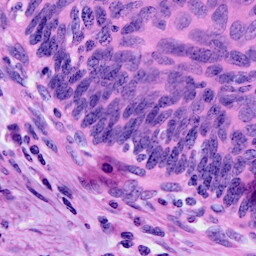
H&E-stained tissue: Cervix